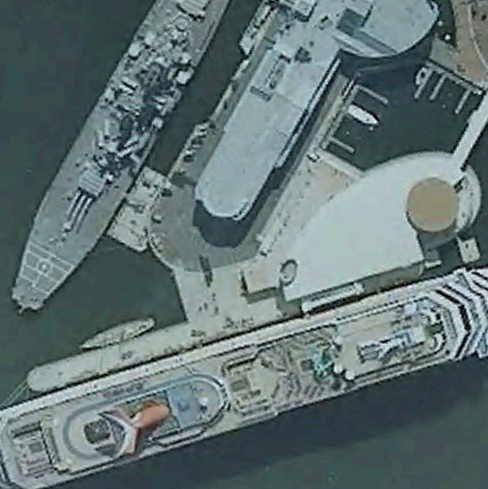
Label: Megayacht